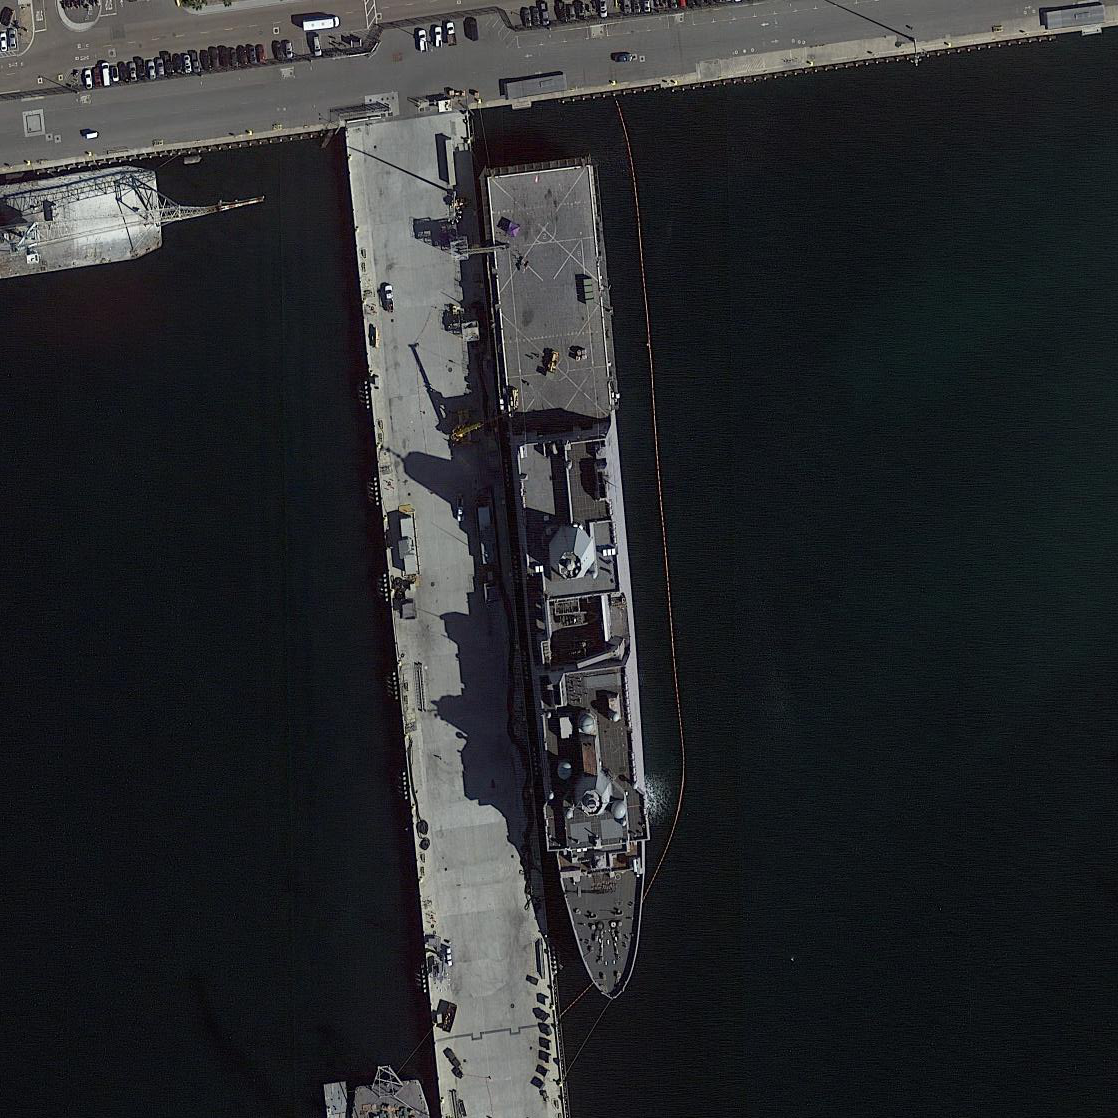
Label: combat